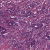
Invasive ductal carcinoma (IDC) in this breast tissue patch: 1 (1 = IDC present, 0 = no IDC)